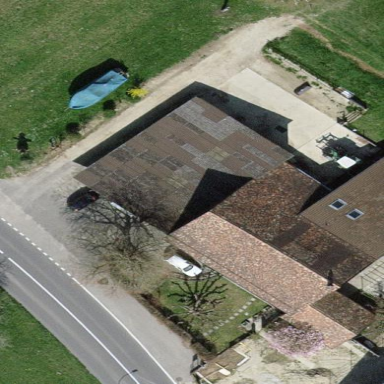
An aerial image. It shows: Simple house.